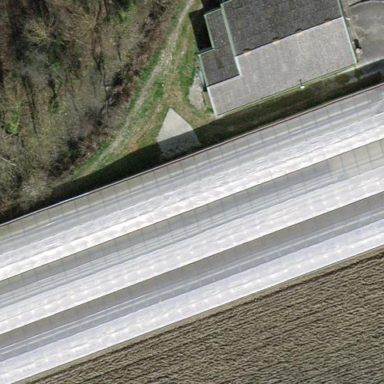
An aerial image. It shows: Greenhouse.